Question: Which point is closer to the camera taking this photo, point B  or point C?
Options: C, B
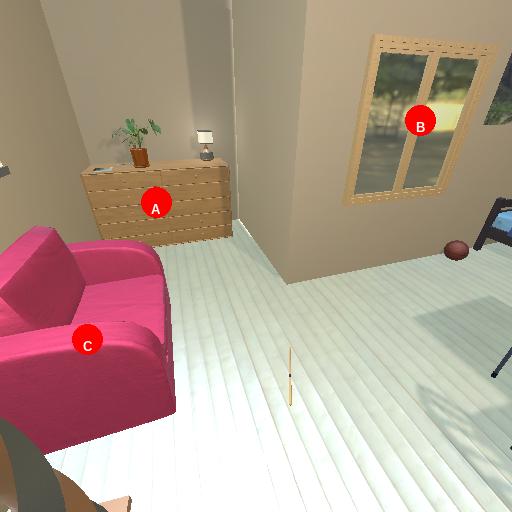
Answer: C